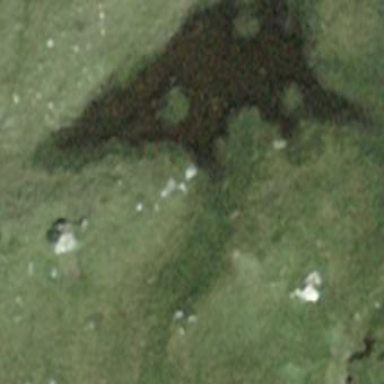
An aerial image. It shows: Pond surrounded by natural water.